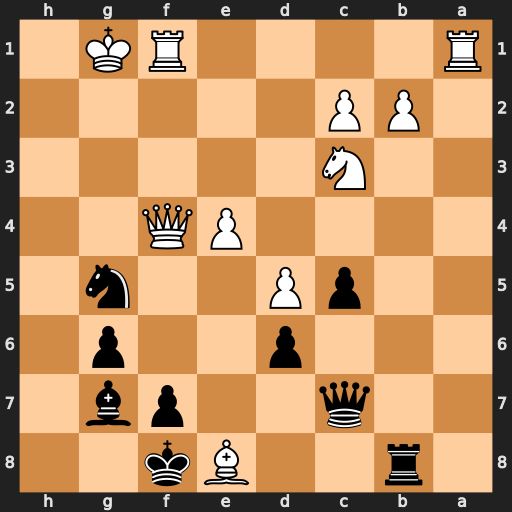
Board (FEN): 1r2Bk2/2q2pb1/3p2p1/2pP2n1/4PQ2/2N5/1PP5/R4RK1
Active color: b
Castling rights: -
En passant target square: -
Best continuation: Nh3+ Kg2 Nxf4+